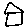
Label: house